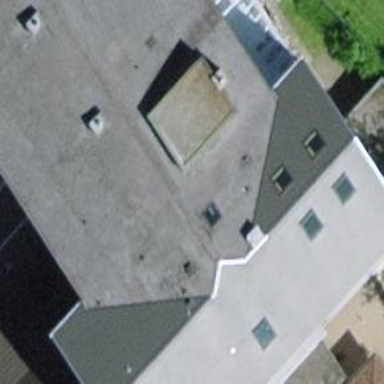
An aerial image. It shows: Building.